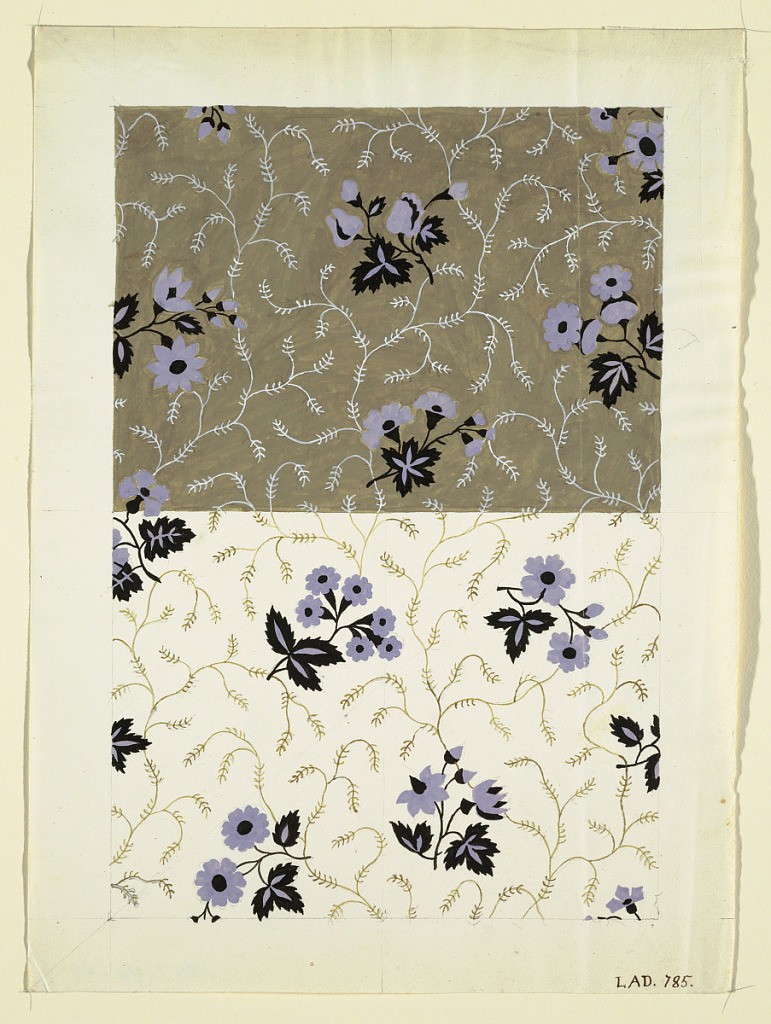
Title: Floral design for printed textiles
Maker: Louis-Albert DuBois, Swiss, 1752–1818
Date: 1800–1818
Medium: Brush and gouache, graphite on white wove paper
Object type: Drawing
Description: Floral design, purple and black, upper portion, tan ground with white vines, lower portion, white ground with tan vines.